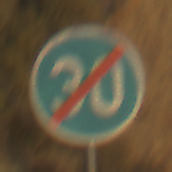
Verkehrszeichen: EndeMindestgeschwindigkeit
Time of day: SunriseSunset
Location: Outdoor (Nature)
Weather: PartlyCloudy
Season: NotSpecified
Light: Natural